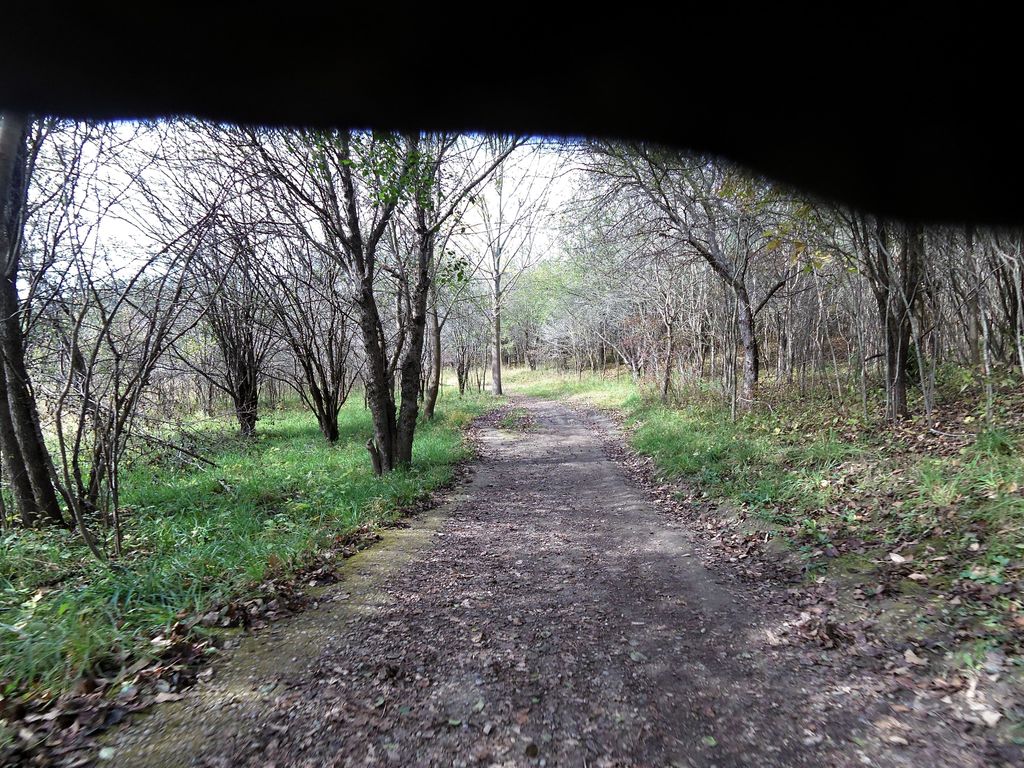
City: hamilton